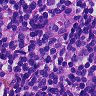
Metastatic tissue present: no